Chest X-ray:
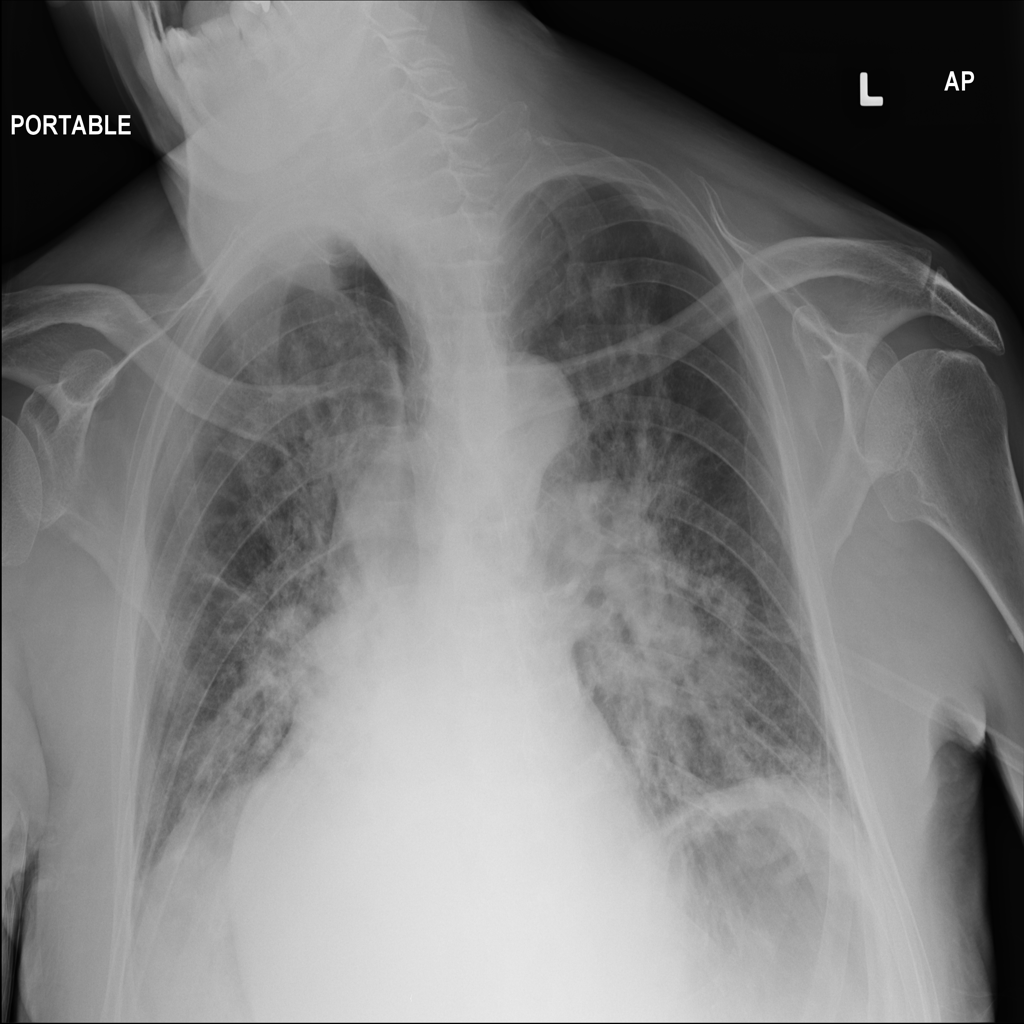
Findings: Consolidation
No abnormal finding: no